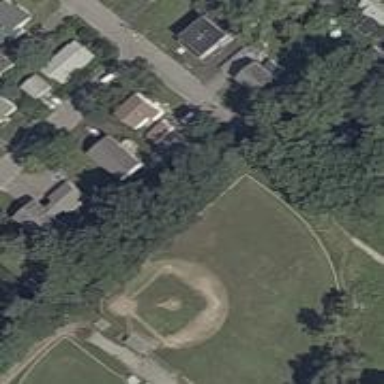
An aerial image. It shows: Baseball pitch for leisure land activities.